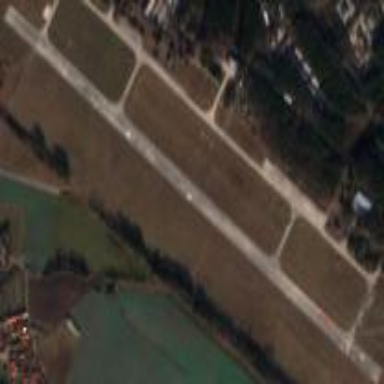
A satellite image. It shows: Runway in airport area.